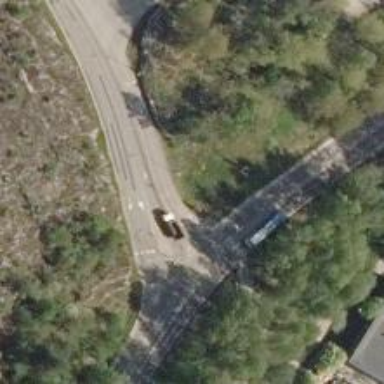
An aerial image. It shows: Road with give way sign.